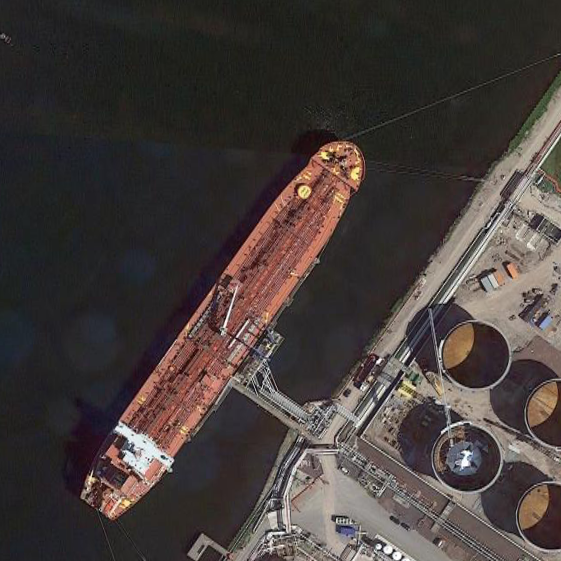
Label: Tank_ship